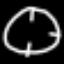
Label: clock